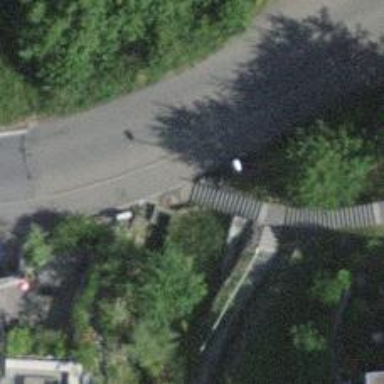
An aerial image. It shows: Concrete steps.